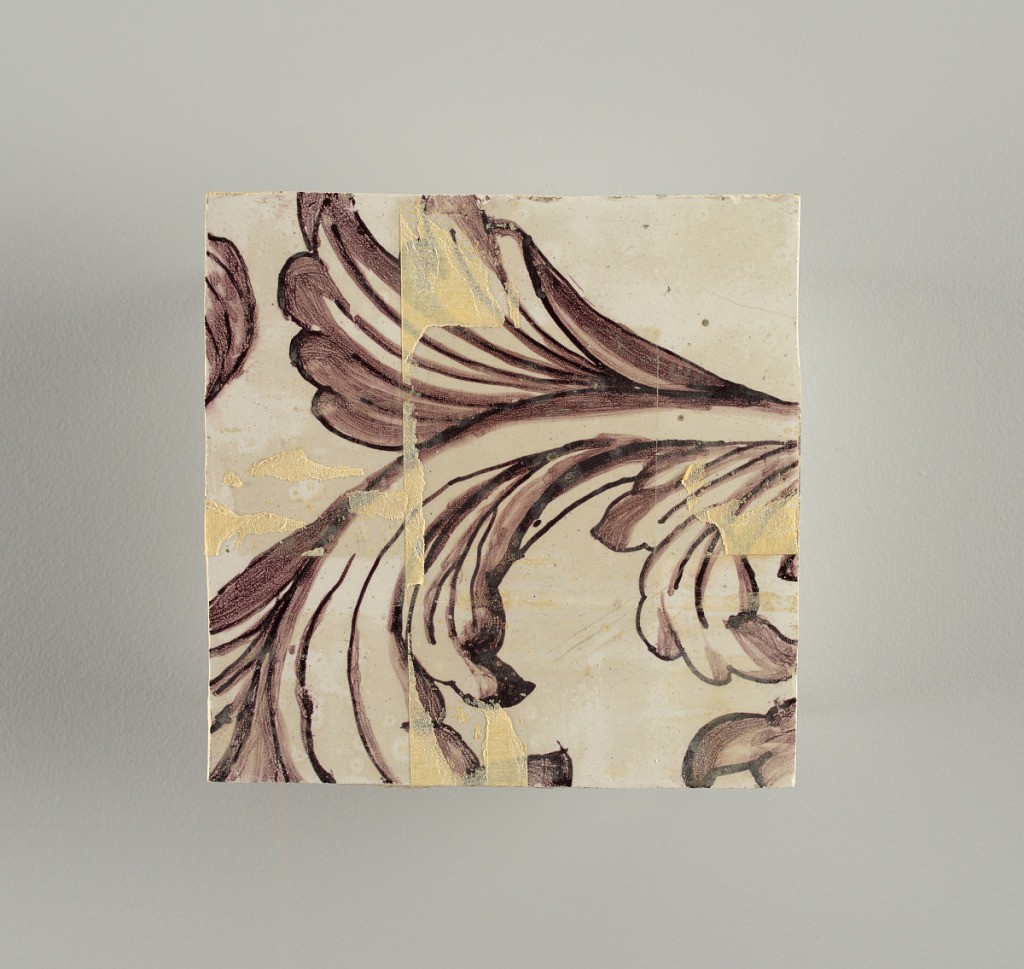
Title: Wall facing
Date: ca. 1725
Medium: tin-glazed earthenware, underglaze
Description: Two vertical rectangles, twenty-three tiles high.  A) Nine tiles wide at top; seven tiles wide at bottom.  B) Ten and one-half tiles wide.

Arabesque design of foliage.  A) with centered figure of Justice under a canopy.  B) with centered urn.